Breast ultrasound image
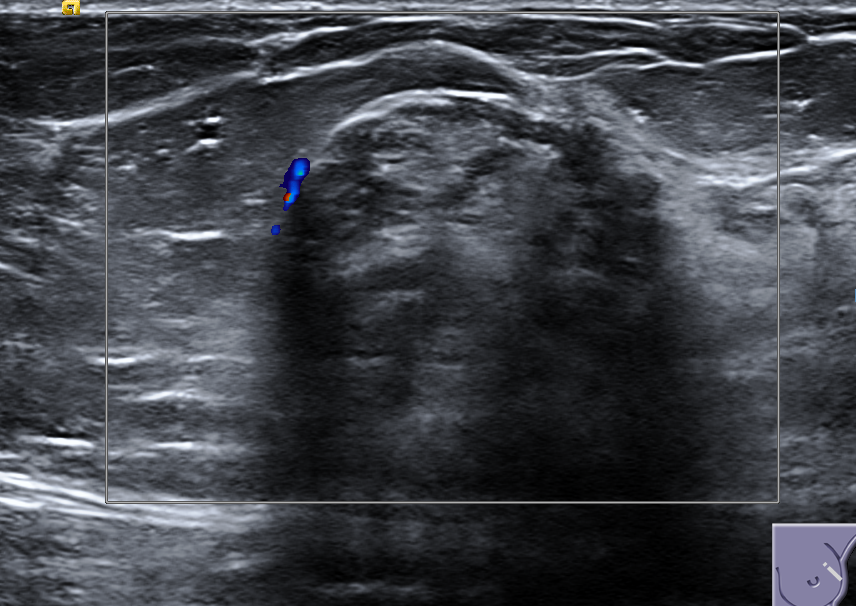
Diagnosis: benign